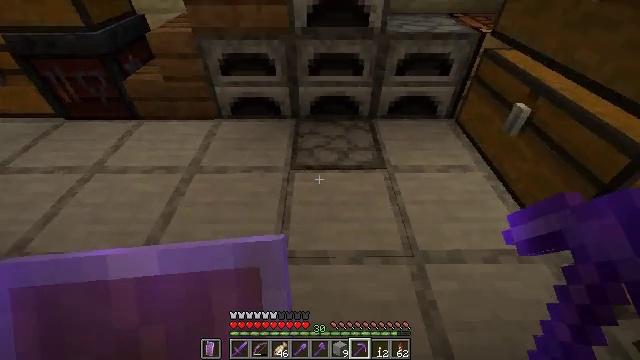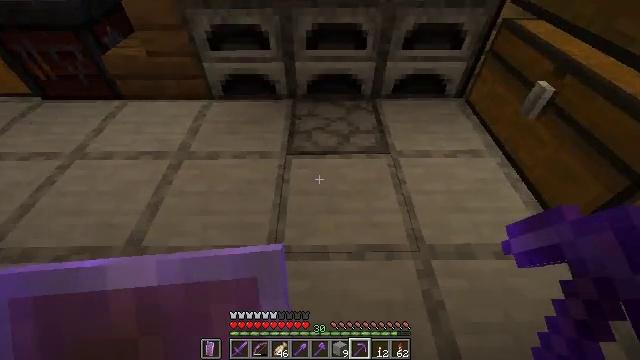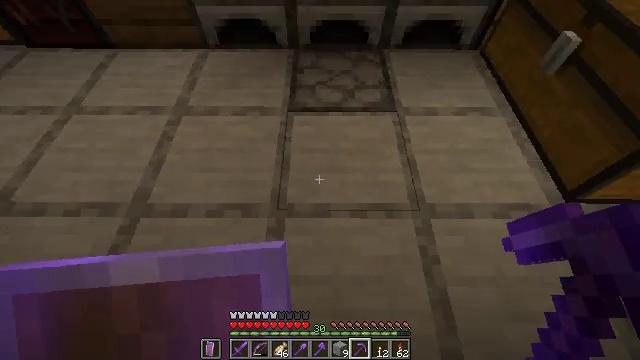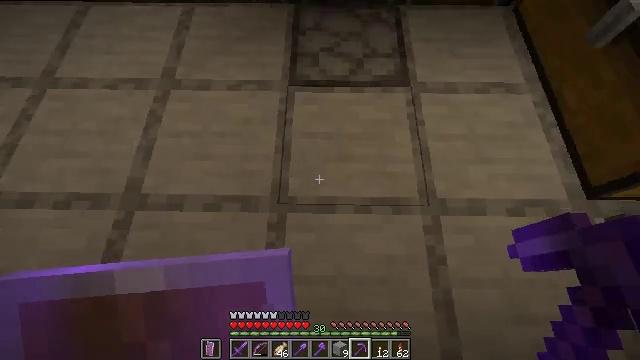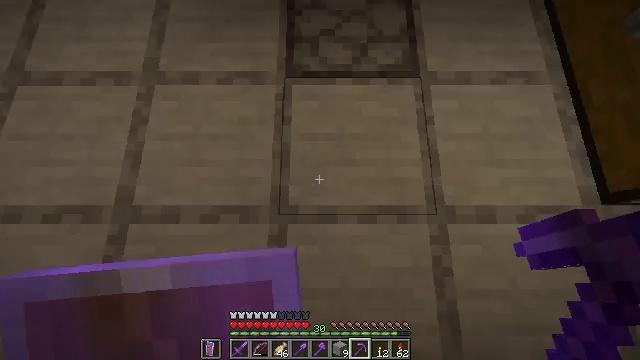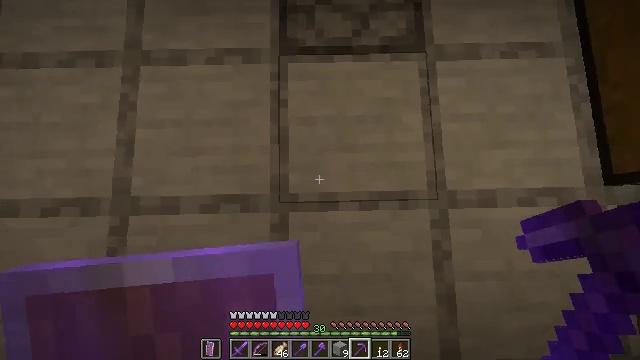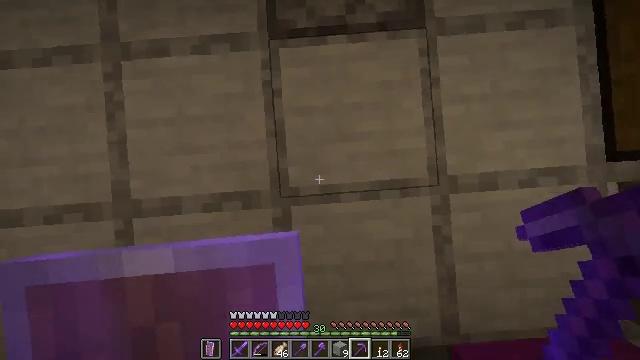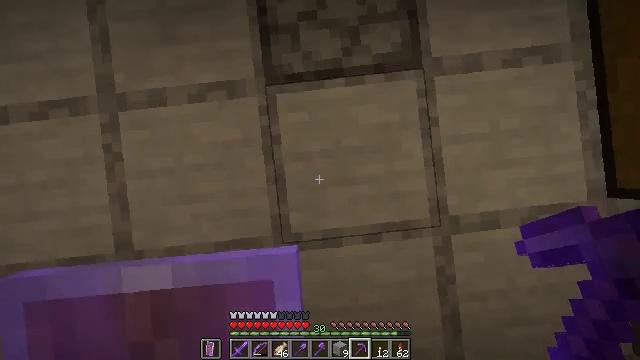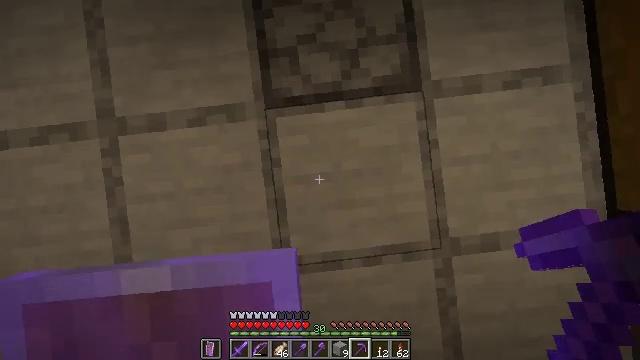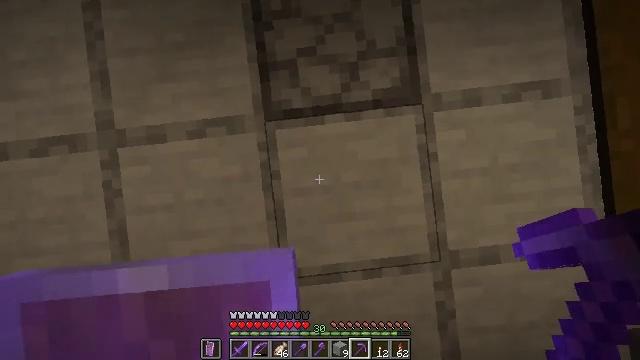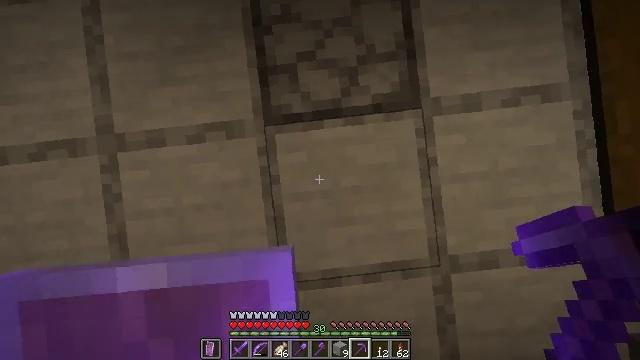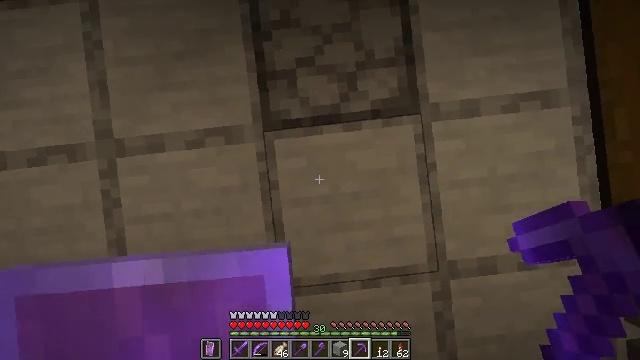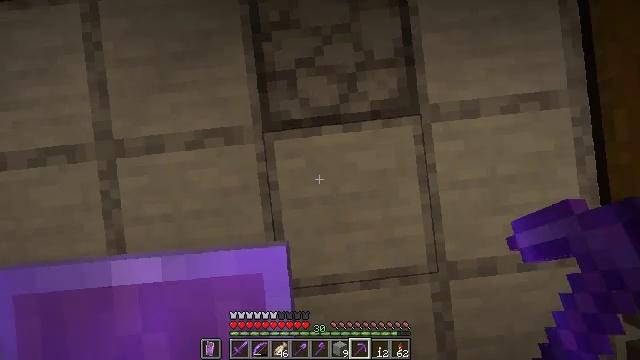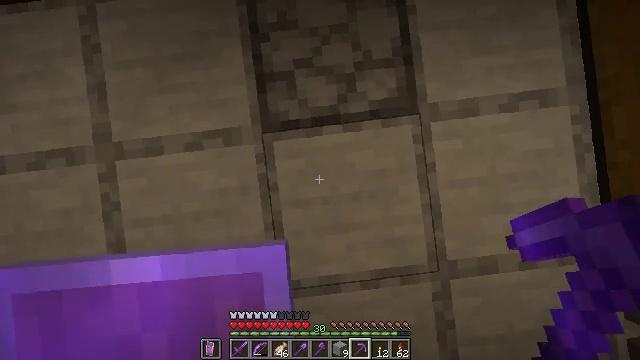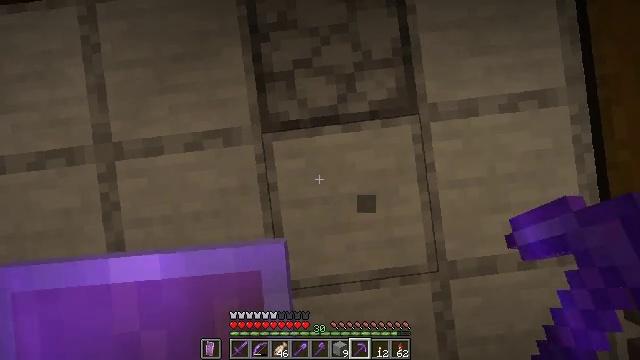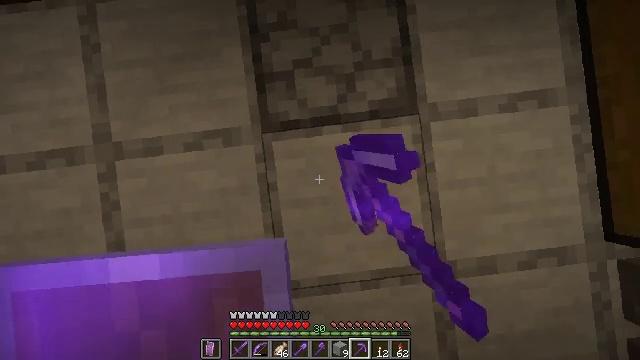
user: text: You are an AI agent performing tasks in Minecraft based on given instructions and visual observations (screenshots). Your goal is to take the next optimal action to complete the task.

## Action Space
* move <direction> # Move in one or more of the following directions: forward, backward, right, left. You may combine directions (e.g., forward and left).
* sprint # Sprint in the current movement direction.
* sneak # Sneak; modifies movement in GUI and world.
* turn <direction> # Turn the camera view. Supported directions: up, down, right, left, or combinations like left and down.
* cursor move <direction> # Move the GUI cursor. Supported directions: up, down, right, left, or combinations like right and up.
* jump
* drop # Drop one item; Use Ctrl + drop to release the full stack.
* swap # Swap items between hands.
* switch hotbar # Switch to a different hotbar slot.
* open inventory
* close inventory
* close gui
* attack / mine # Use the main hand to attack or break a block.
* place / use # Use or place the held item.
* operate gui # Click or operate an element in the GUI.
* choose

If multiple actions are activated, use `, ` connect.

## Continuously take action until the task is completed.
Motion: motion action
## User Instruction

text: Get smooth stone for building.
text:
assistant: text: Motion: move forward, turn down
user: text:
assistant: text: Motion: move forward, turn down
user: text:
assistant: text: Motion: move forward, turn down
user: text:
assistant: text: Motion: move forward, turn down
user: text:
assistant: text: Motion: move forward, turn right and down
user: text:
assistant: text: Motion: move forward, turn right and down
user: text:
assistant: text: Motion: move forward, turn right and down
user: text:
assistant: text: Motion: turn down
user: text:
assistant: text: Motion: turn down
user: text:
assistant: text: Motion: no_op
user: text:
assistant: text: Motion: no_op
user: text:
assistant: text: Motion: no_op
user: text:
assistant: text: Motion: no_op
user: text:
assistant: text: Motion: attack / mine
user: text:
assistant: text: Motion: attack / mine
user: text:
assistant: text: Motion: attack / mine
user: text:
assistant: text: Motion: no_op
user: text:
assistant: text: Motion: no_op
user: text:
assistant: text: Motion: no_op
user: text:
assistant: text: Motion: no_op
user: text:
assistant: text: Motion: no_op
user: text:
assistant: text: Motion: no_op
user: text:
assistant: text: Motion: attack / mine
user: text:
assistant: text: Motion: attack / mine
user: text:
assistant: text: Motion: attack / mine
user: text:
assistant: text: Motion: no_op
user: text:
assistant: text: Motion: no_op
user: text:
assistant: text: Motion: no_op
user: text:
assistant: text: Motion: no_op
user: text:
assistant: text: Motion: no_op